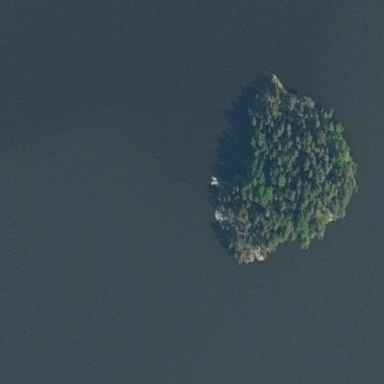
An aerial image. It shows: Islet covered with woodland.